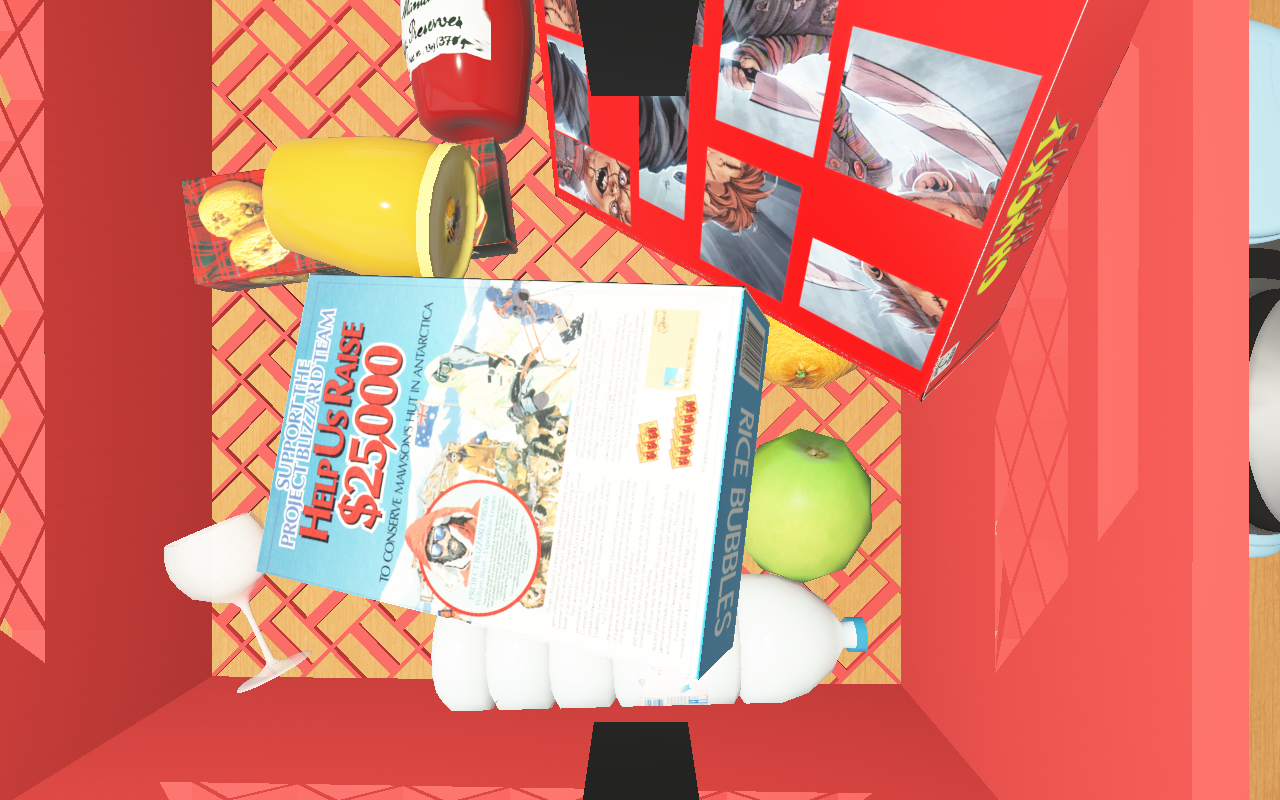
Objects in the scene:
carafe
water bottle
apple
apple
orange
orange
spoon
glass
wineglass
jam jar
cereal box
biscuit box